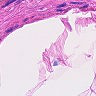
Metastatic tissue present: no